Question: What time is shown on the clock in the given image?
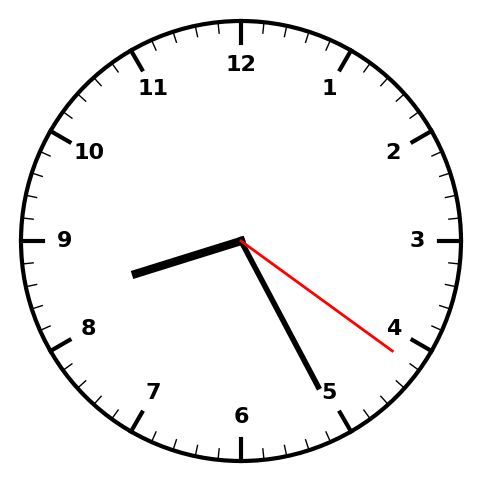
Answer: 08:25:21